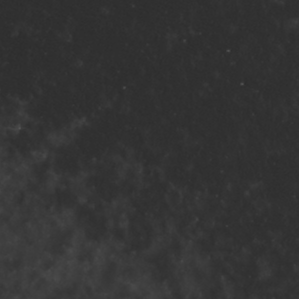
Label: non_frost